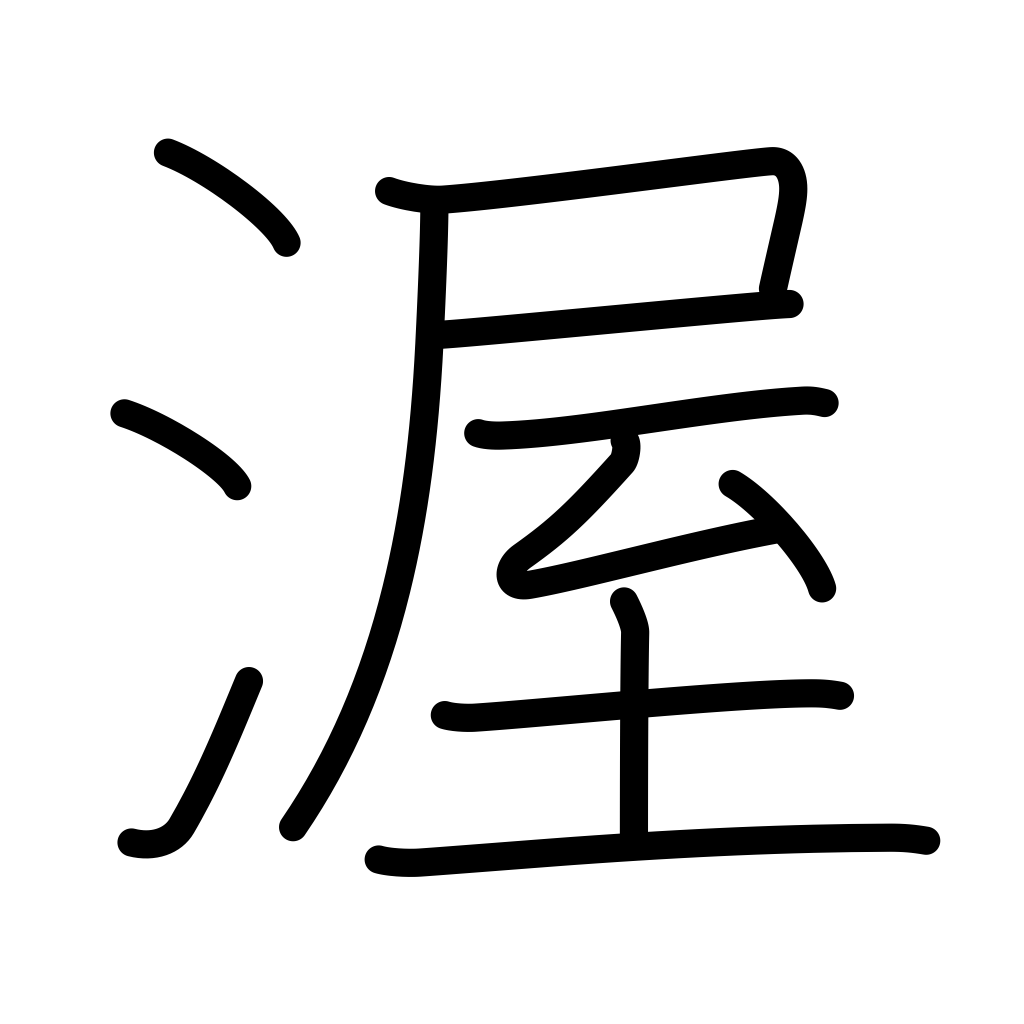
Meaning: kindness, moisten